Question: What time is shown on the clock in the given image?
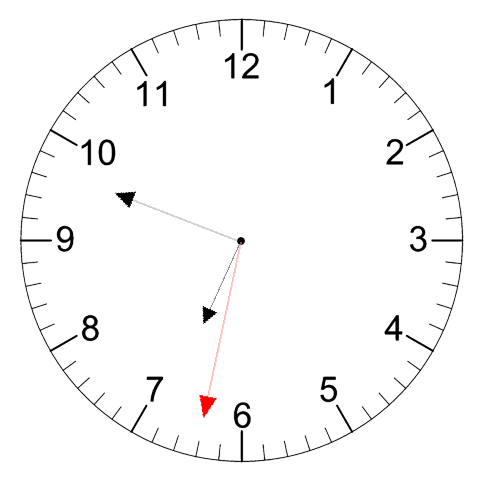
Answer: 06:48:32